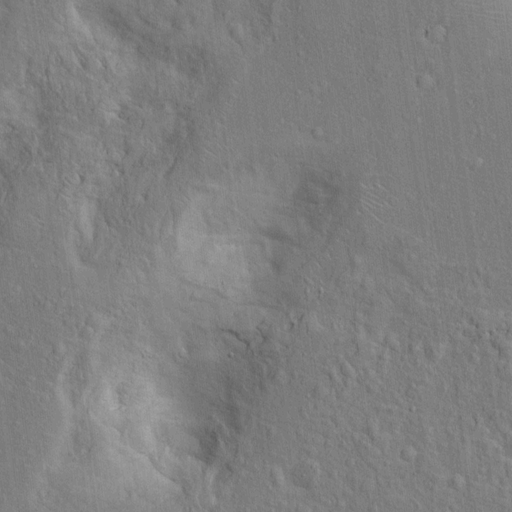
Classes present: Background, Cone